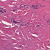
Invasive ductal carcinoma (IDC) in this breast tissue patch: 0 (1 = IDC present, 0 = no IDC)